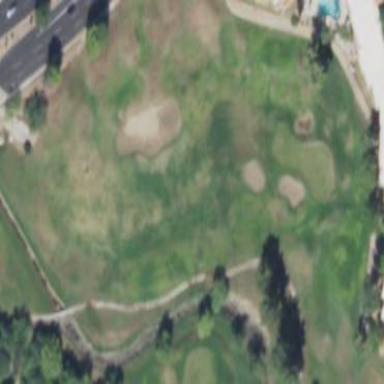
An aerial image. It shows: Rough area on grassy golf course.